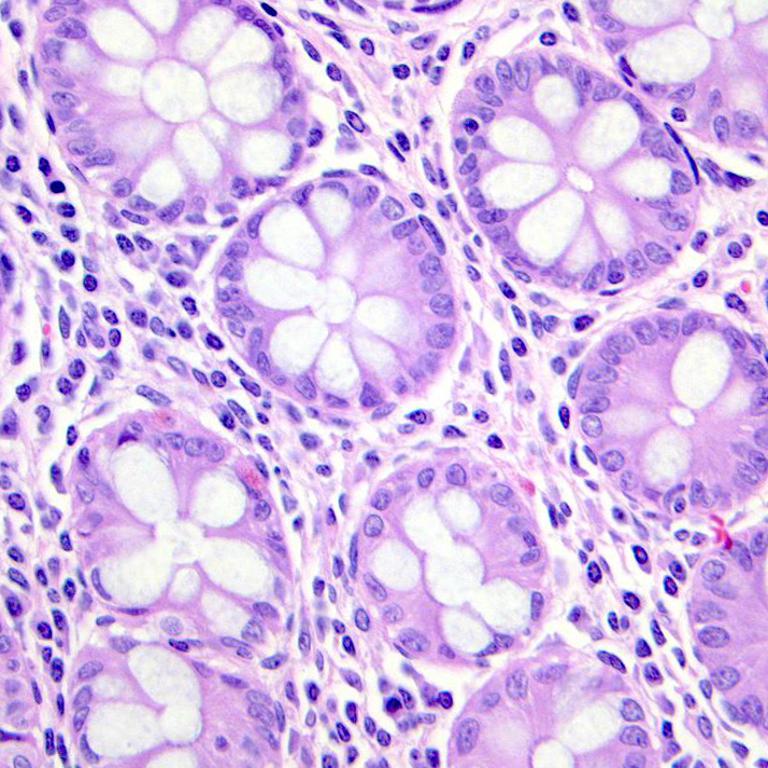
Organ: colon
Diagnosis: benign